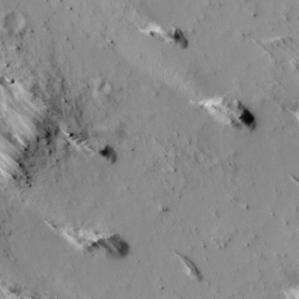
Label: non_frost